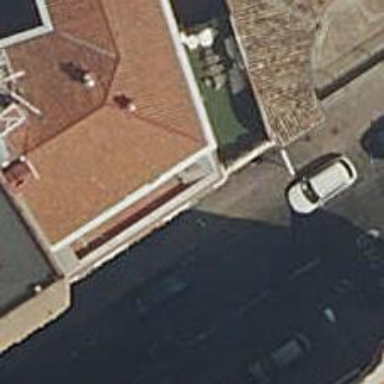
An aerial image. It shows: Restaurant.